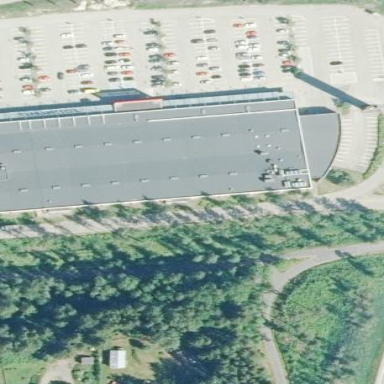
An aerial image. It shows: Retail building housing supermarket.